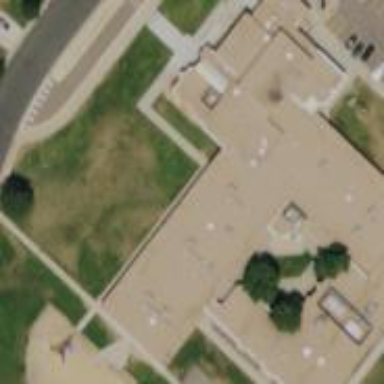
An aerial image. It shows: School building.